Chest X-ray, PA view. Patient: 30 years old, sex F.
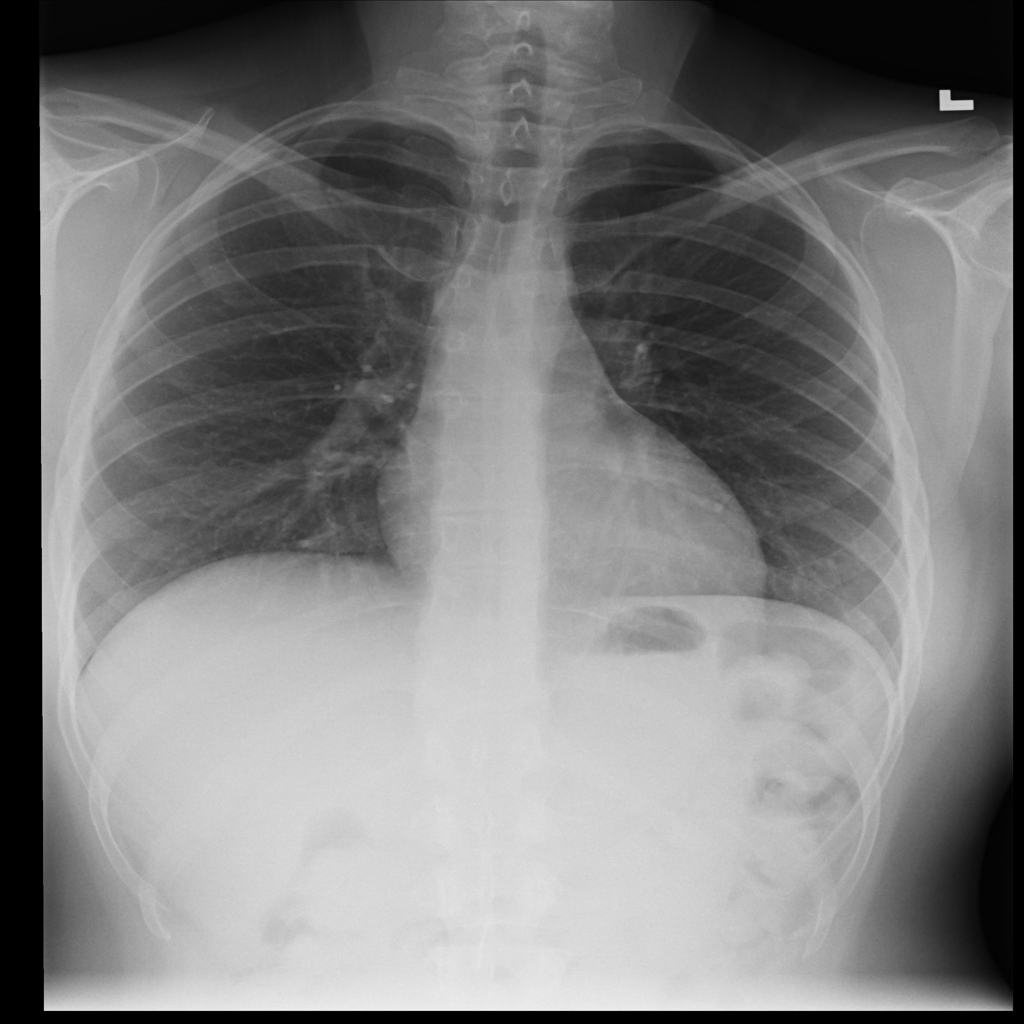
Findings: No Finding